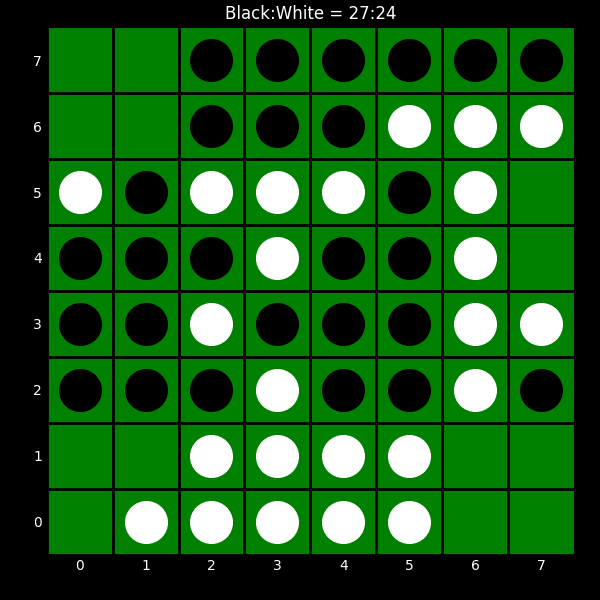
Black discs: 27
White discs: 24